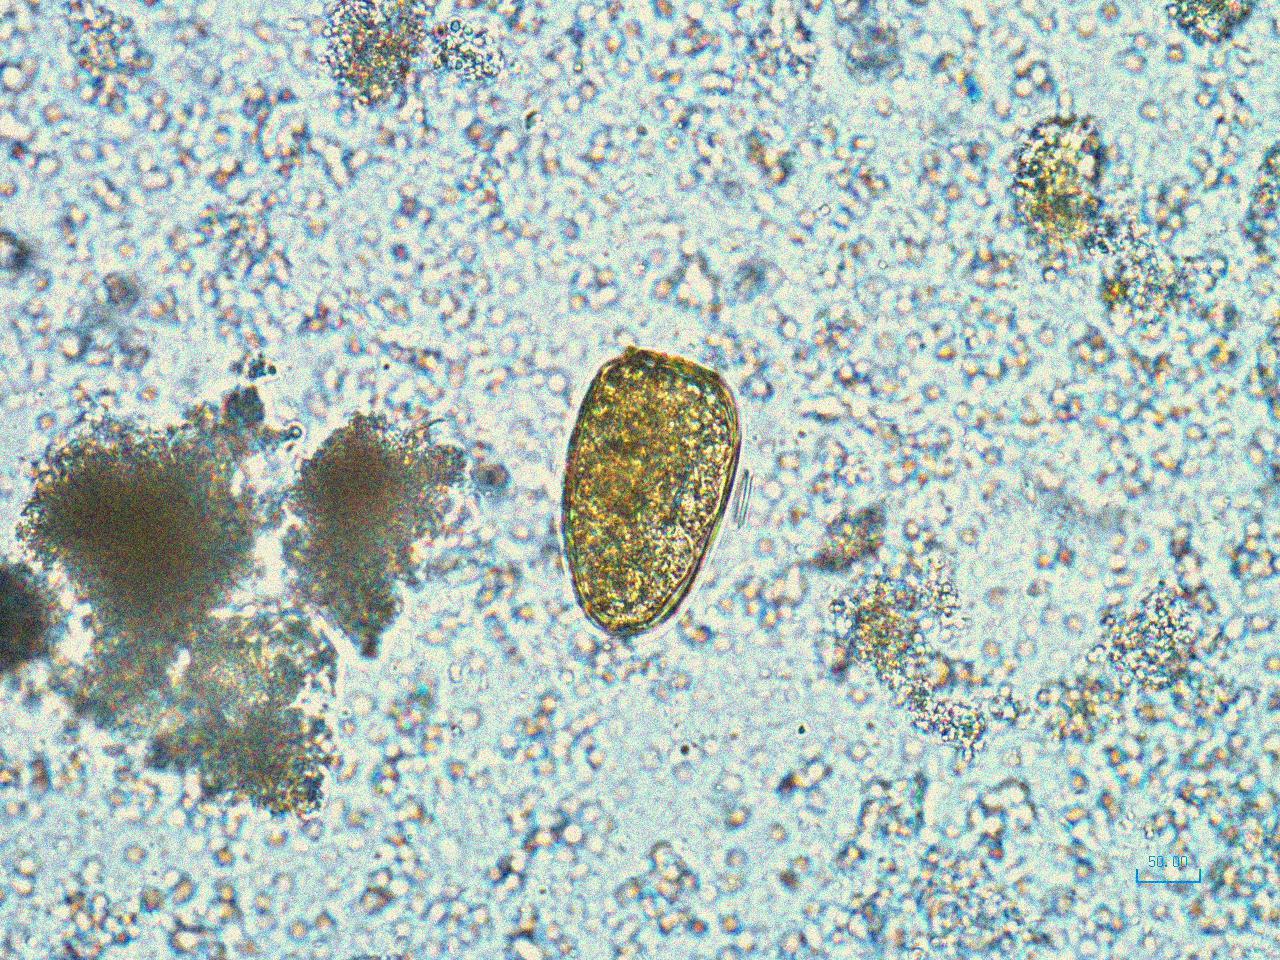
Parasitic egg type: Paragonimus spp